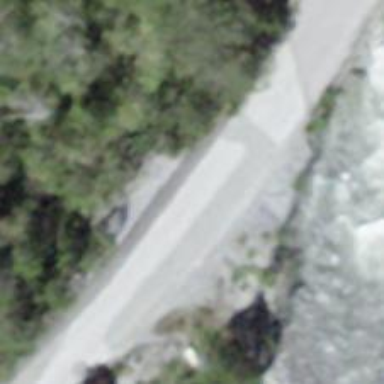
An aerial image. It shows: Unclassified road with bridge.